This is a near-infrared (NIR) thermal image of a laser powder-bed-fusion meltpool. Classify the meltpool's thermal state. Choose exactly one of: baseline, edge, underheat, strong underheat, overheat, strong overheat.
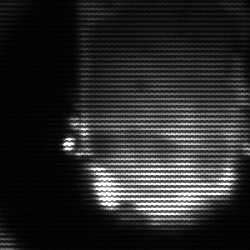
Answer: baseline